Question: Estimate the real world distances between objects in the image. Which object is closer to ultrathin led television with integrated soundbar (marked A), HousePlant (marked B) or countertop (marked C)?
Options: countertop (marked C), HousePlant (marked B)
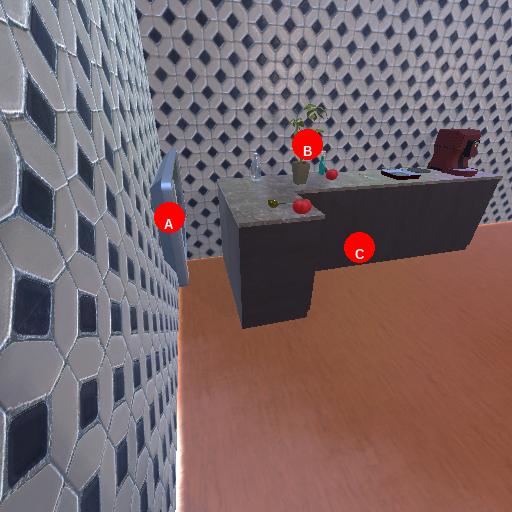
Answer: countertop (marked C)